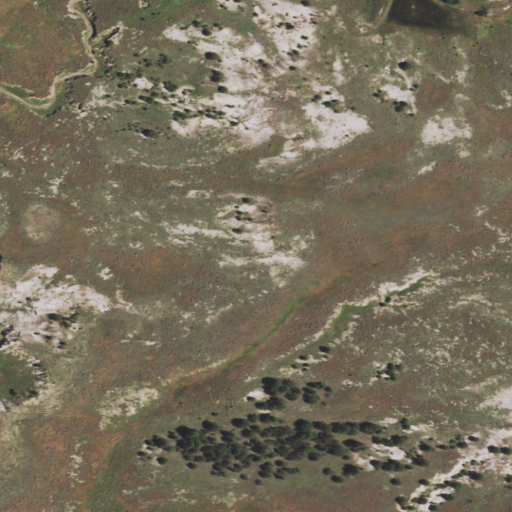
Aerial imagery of valley in Wyoming named Nachtman Draw containing shrub, grassland, and evergreen forest